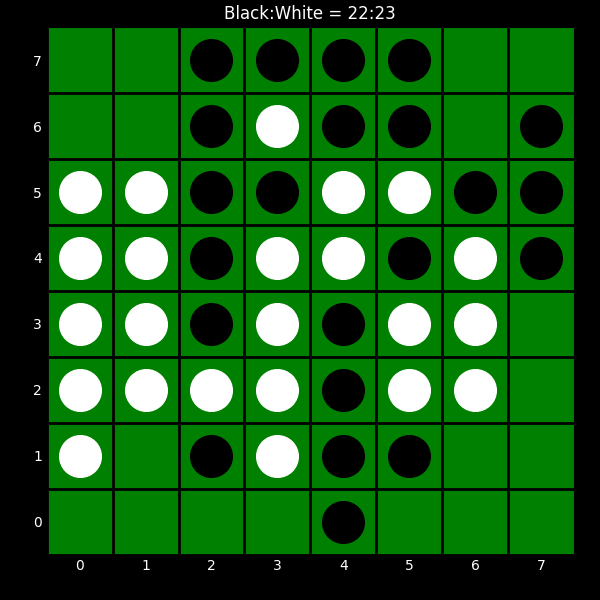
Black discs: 22
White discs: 23